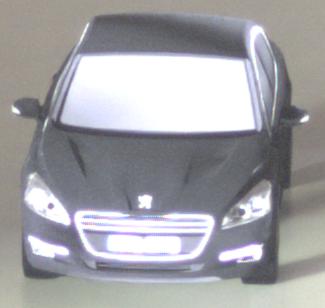
Make: Peugeot
Model: 508 120 VTi
Detailed model: 508 (I) Limousine
Model produced from: 2011/03
Model produced until: 2014/05
Doors: 4
Color: black
Road condition: wet road
Daytime: midday
Contrast: medium contrast